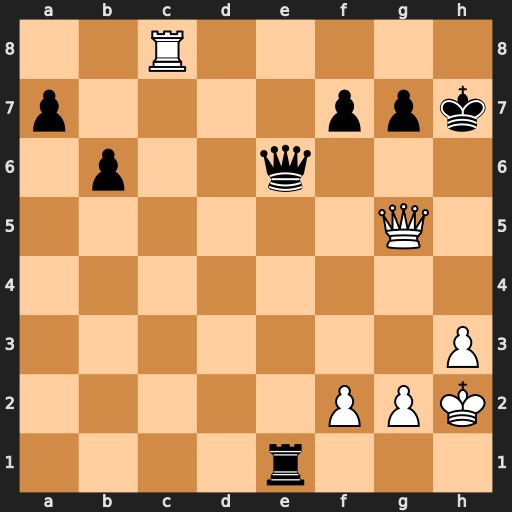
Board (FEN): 2R5/p4ppk/1p2q3/6Q1/8/7P/5PPK/4r3
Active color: w
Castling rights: -
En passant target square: -
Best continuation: Qh5+ Qh6 Qxf7